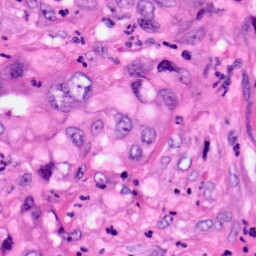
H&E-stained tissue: Pancreatic